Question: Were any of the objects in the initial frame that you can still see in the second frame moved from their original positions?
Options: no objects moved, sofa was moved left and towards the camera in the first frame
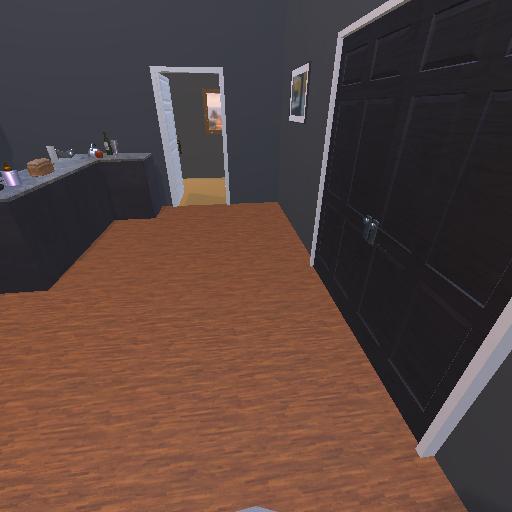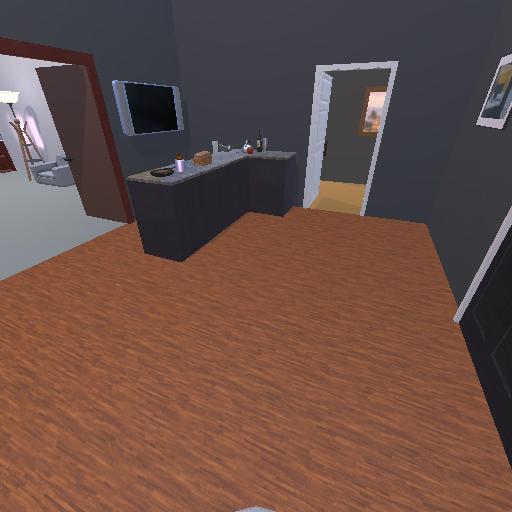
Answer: no objects moved